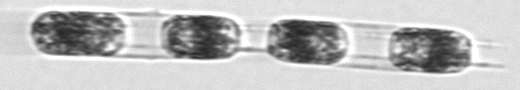
Label: Hemiaulus